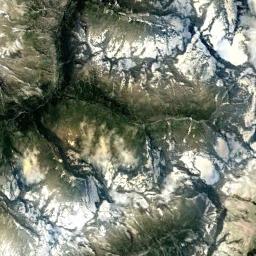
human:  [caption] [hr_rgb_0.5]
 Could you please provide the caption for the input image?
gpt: The snowberg has some valley glaciers but some ridges are not covered by glaciers .

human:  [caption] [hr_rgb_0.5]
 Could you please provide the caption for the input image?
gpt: The snow berg is consist of green plants,Bare land and white snow .

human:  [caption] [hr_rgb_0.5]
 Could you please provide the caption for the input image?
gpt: There is snow on the part of the snowberg .

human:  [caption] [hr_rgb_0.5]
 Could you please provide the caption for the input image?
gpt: White, Brown, And green transitions from the peaks to the bottom of the peaks in the Snow Mountain Range .

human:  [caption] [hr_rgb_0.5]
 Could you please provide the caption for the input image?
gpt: There are some snow and green land on the snowberg .